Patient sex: M
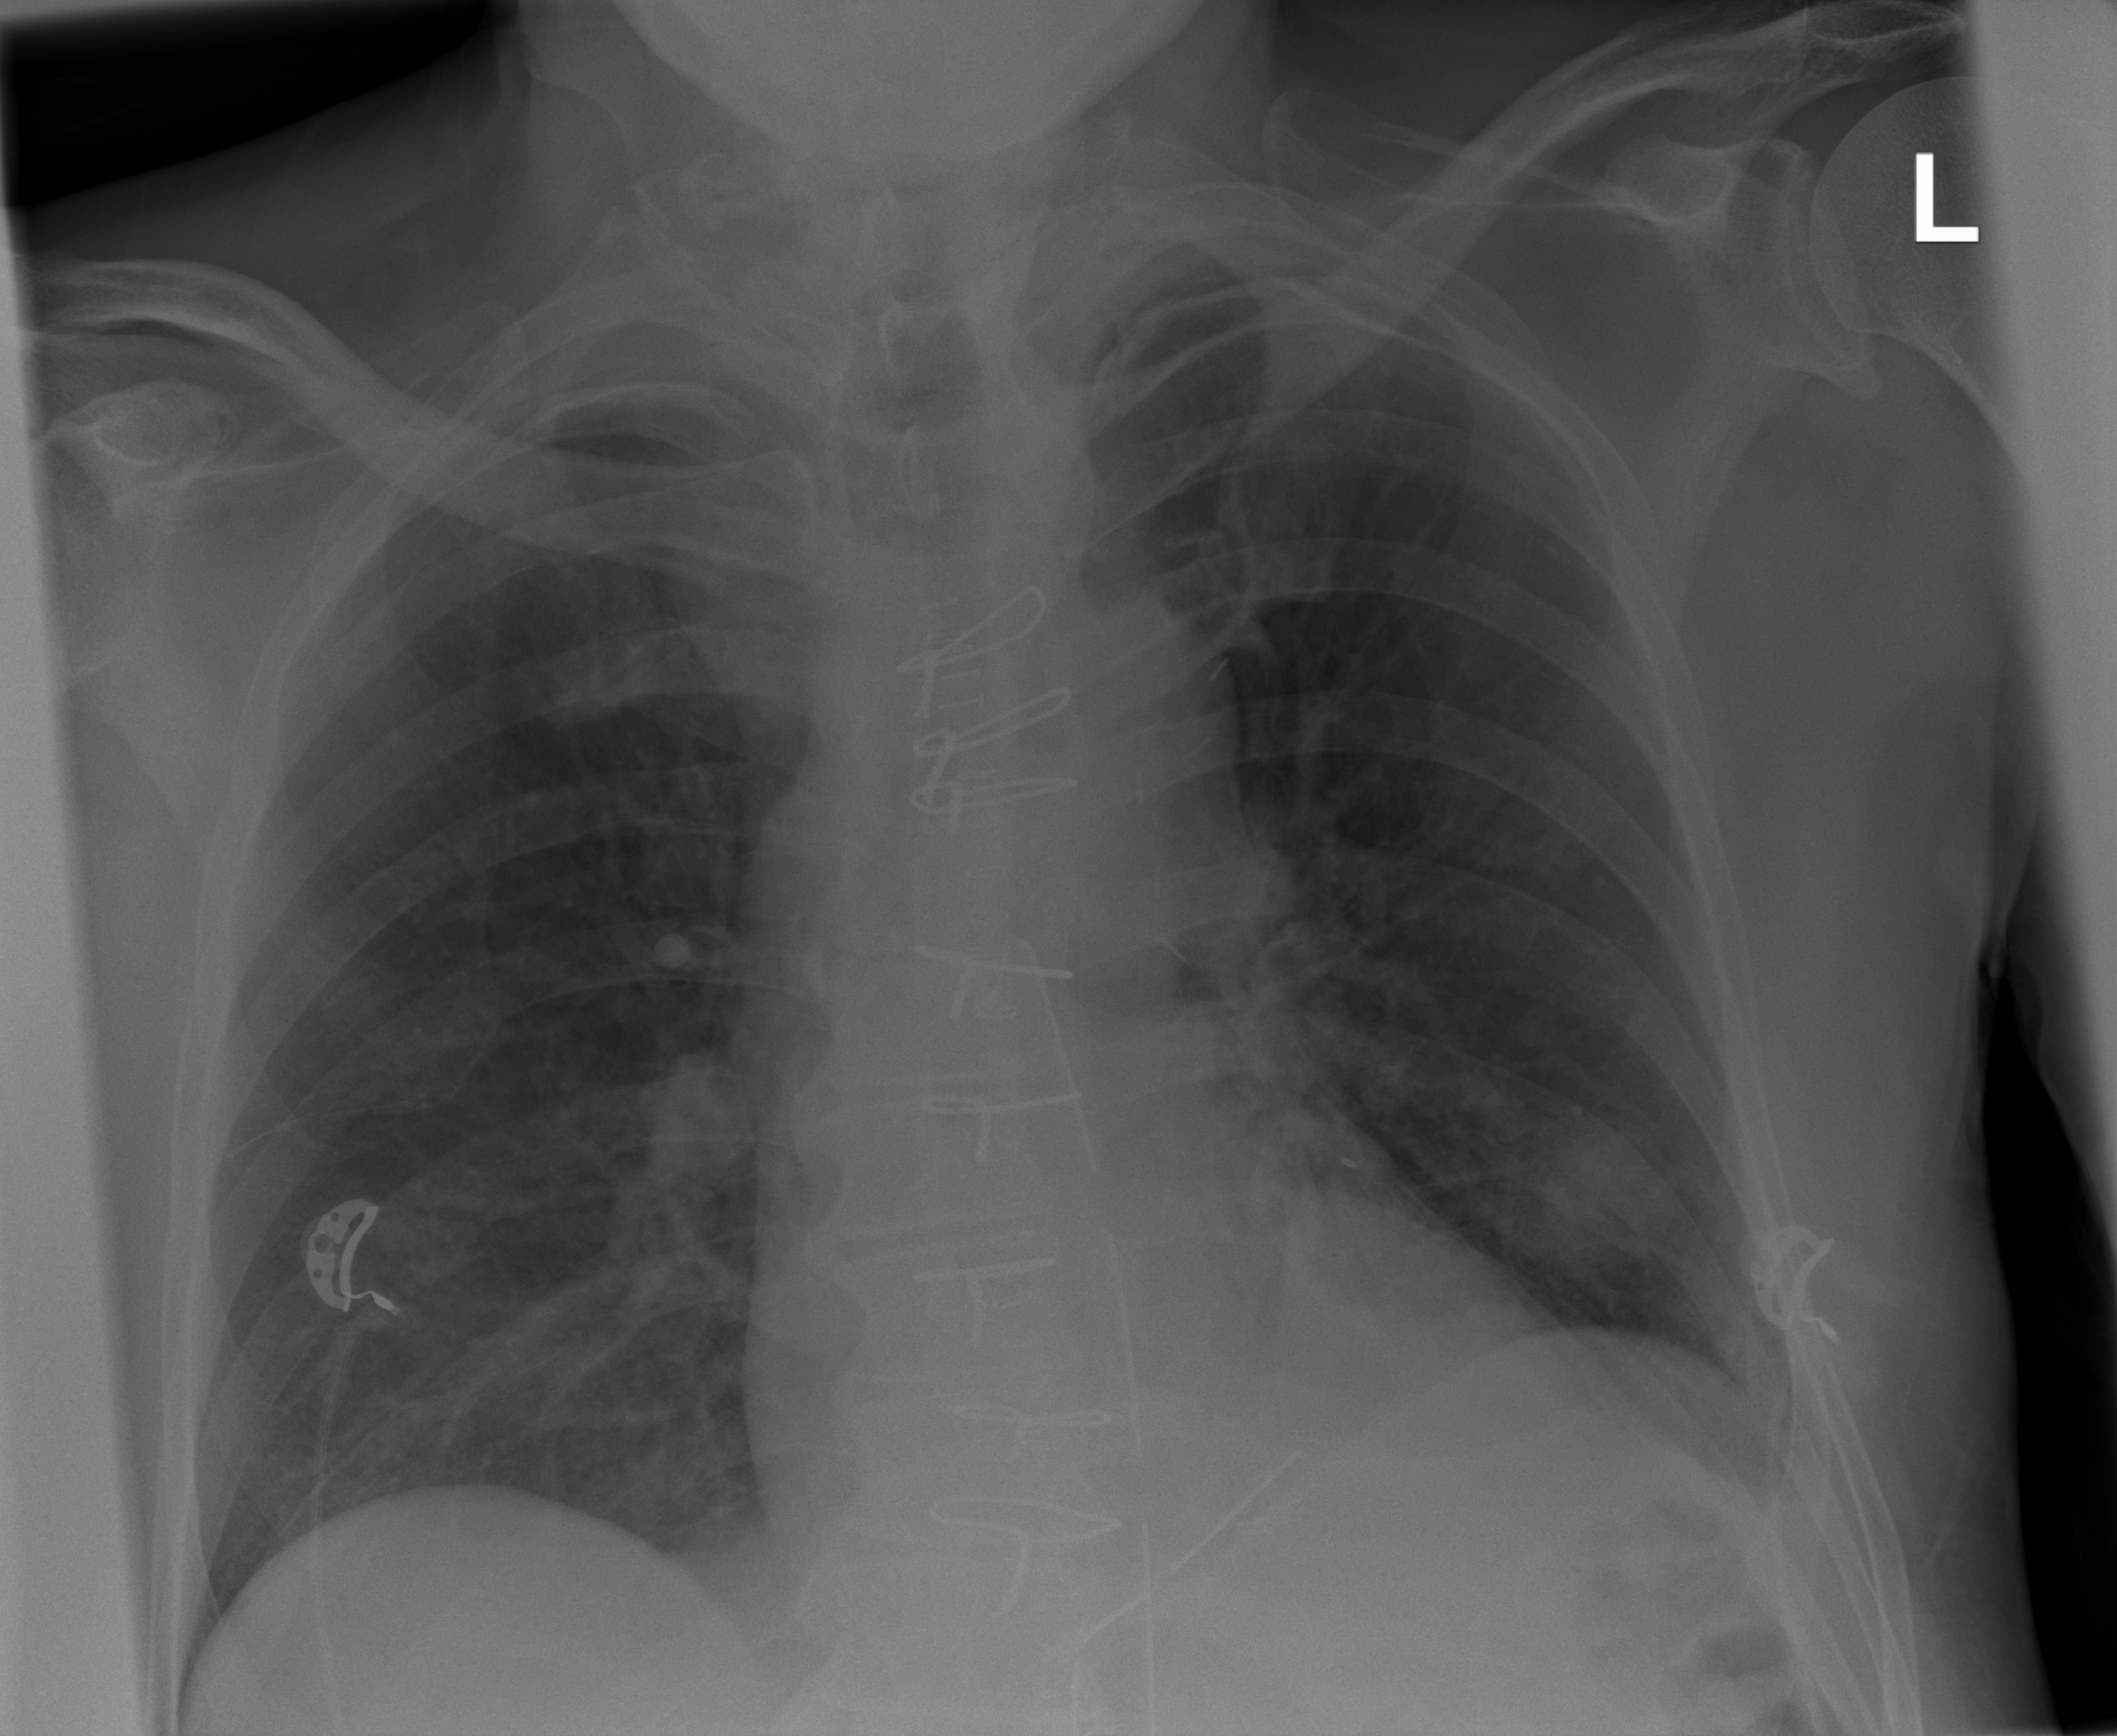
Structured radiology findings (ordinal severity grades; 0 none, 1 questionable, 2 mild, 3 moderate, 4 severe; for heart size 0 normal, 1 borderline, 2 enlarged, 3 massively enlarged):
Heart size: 0
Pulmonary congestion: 0
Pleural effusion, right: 0
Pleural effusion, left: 0
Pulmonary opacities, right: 0
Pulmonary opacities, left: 1
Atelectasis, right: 0
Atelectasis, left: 2